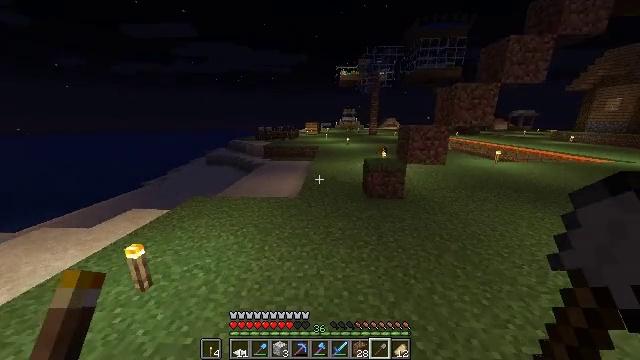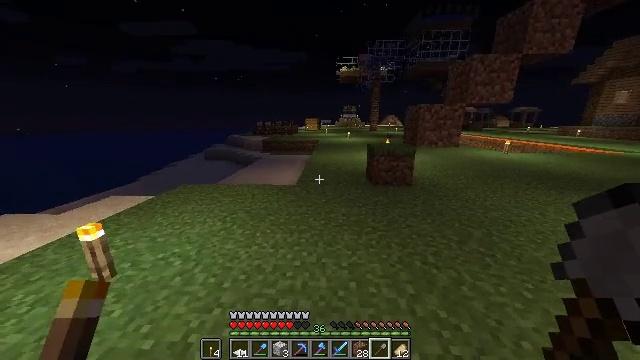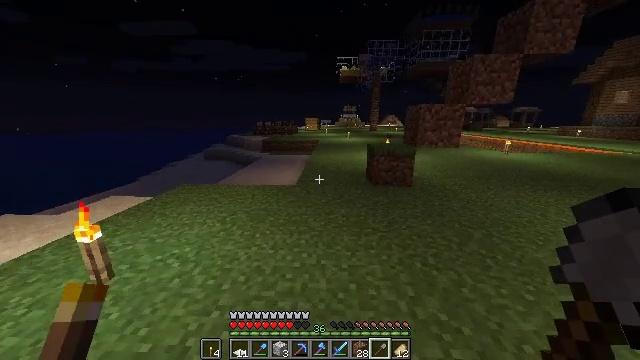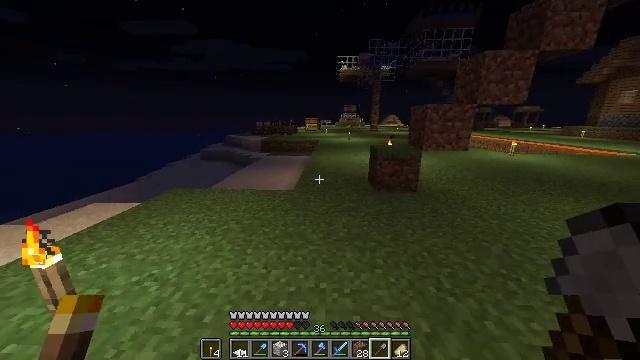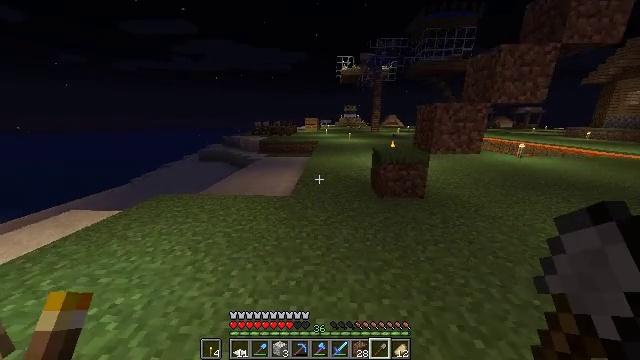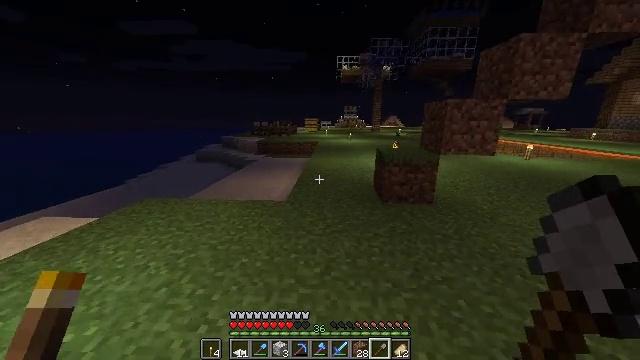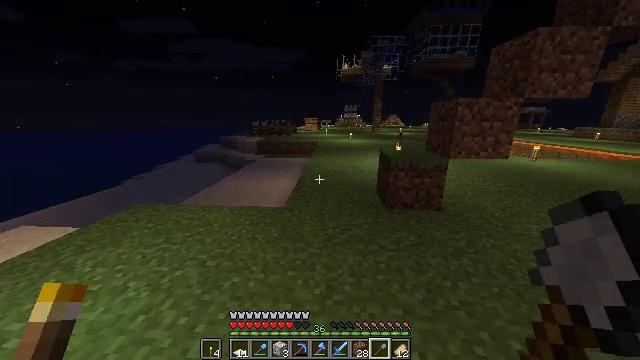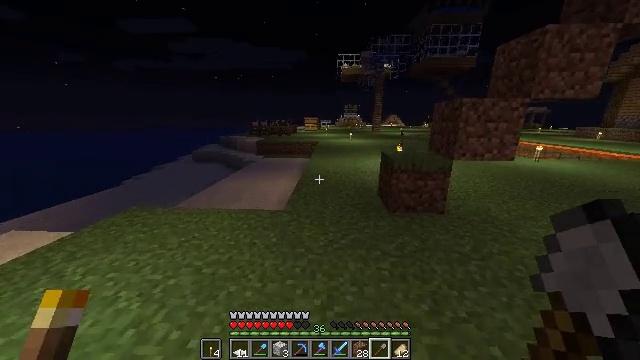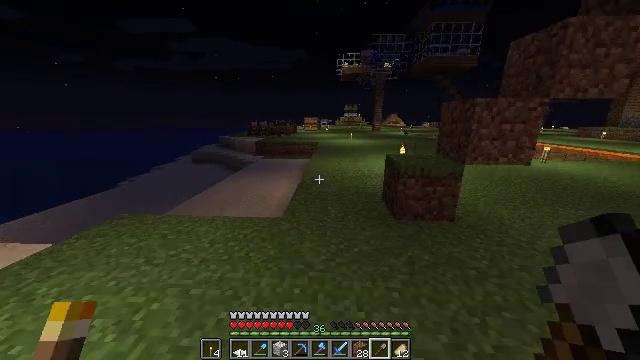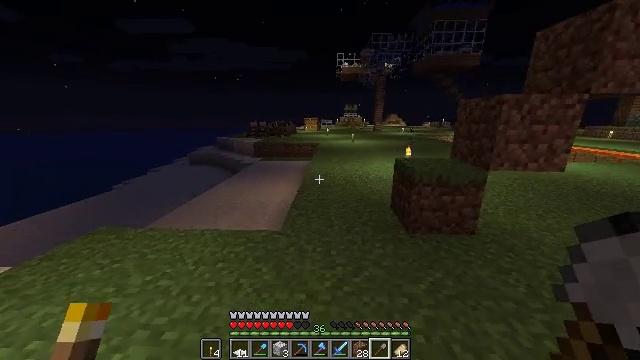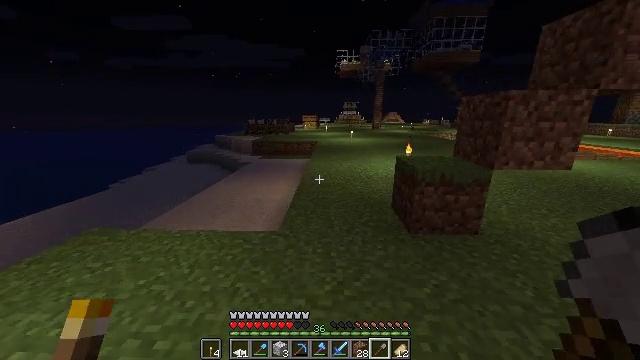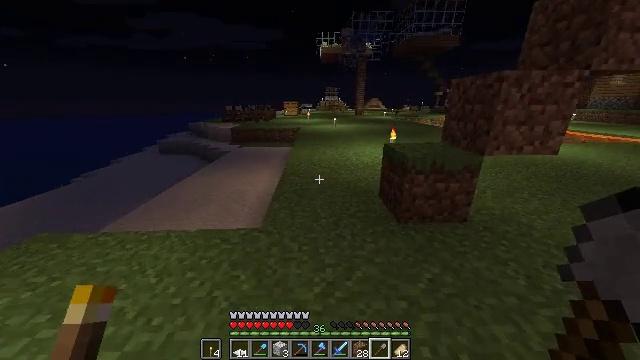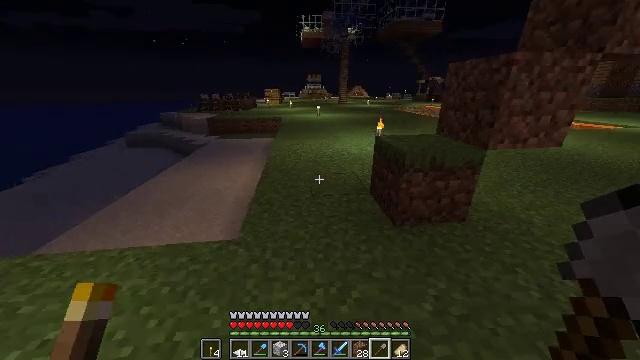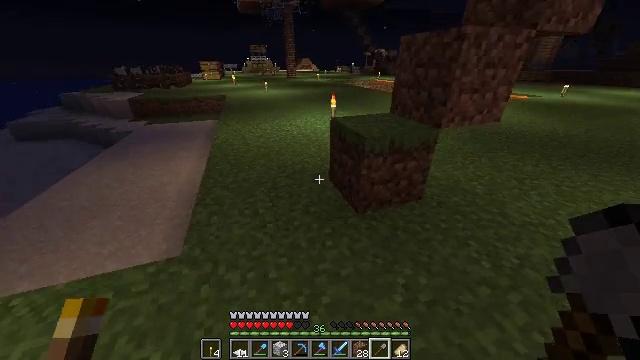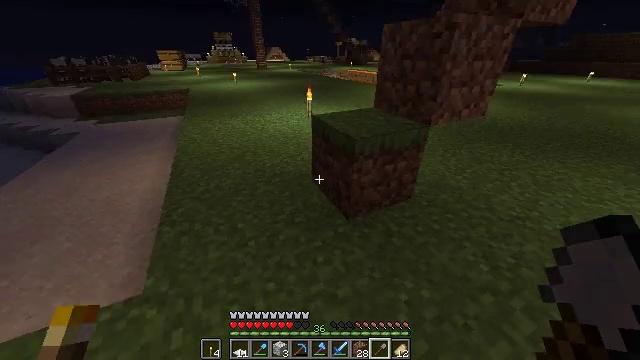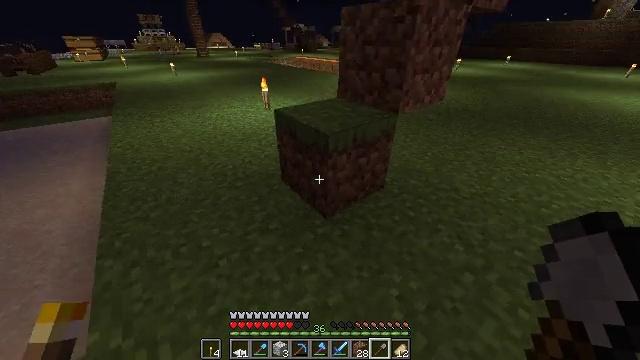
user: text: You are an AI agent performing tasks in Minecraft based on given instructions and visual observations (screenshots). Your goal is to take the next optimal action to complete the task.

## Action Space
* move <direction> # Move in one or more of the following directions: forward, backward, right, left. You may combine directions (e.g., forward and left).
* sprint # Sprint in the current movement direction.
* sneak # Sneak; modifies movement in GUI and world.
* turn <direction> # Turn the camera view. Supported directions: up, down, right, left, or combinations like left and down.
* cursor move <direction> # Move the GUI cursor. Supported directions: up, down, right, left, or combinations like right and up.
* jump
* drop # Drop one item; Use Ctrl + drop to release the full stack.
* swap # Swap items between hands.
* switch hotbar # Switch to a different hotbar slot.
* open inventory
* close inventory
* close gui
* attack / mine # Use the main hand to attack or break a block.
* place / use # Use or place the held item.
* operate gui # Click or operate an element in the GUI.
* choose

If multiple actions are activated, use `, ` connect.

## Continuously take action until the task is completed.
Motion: motion action
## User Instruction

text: Remove a stone shovel from the inventory.
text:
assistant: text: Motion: move forward
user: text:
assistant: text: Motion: move forward
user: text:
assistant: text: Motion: move forward
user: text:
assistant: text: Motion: move forward, sprint
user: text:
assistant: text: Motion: move forward, sprint
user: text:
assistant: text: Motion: move forward, sprint
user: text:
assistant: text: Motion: move forward, sprint
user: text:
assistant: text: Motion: move forward, sprint
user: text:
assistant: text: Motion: move forward
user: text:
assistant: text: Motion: move forward
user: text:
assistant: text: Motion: move forward, turn right and down
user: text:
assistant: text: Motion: move forward, turn right and down
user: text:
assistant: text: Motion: move forward, turn right and down
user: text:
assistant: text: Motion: move forward and move left, turn right and down
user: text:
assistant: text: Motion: move forward and move left, turn right and down
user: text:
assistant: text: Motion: move forward and move left, turn right and down
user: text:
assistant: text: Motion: move forward and move left, turn right and down
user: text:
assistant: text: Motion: move left, turn right and down
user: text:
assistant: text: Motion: move left, turn right and down
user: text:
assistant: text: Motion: turn right and down
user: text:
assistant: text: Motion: turn right
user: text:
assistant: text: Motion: turn right
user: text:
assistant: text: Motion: turn right
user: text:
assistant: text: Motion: turn right and up
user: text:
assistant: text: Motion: turn right and up
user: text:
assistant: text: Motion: move right, turn right and up
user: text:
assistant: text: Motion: move right, turn up
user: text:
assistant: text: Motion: move right, turn up
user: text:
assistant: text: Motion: turn up
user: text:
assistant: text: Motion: turn up